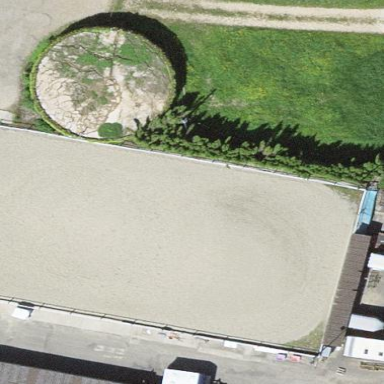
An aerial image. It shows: Equestrian pitch for leisure land use.